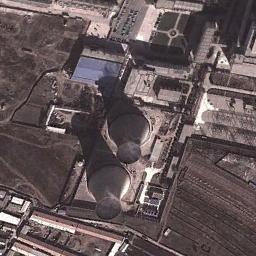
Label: thermal_power_station